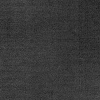
Atmospheric dust classification: dusty